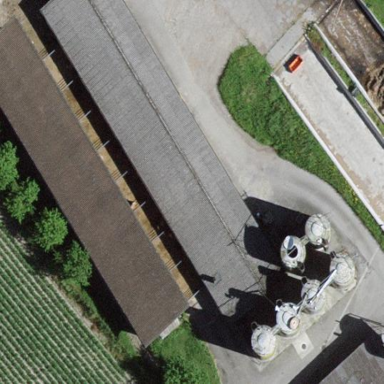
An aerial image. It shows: Farm auxiliary building.